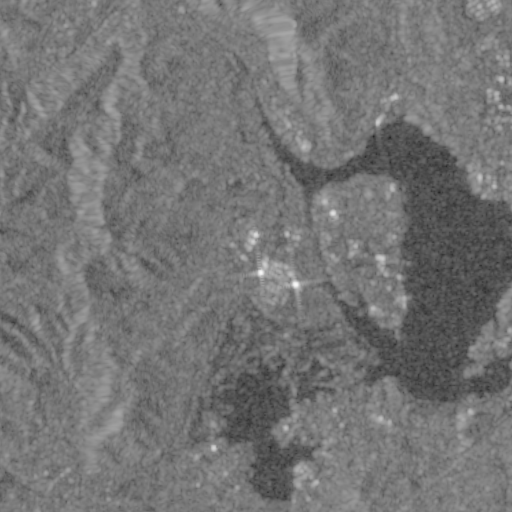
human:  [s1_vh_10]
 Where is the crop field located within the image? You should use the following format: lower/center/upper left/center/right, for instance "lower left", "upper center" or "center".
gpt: The crop field is located in the upper right of the image.
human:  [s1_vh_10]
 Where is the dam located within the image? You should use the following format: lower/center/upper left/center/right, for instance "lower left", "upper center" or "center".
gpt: The dam is located in the lower right of the image.
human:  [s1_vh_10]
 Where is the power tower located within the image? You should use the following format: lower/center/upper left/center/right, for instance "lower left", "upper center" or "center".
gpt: The power tower is located in the lower right of the image.
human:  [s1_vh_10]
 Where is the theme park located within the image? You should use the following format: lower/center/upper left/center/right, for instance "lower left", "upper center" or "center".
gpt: The theme park is located in the center right of the image.
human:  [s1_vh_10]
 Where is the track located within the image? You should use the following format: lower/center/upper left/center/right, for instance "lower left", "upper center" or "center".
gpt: The track is located in the upper right of the image.
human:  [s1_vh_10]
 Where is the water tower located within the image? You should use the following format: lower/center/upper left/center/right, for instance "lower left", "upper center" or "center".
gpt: The water tower is located in the upper right of the image.
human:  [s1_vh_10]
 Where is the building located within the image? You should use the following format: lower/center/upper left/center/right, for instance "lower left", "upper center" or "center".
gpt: There is no building in the image.

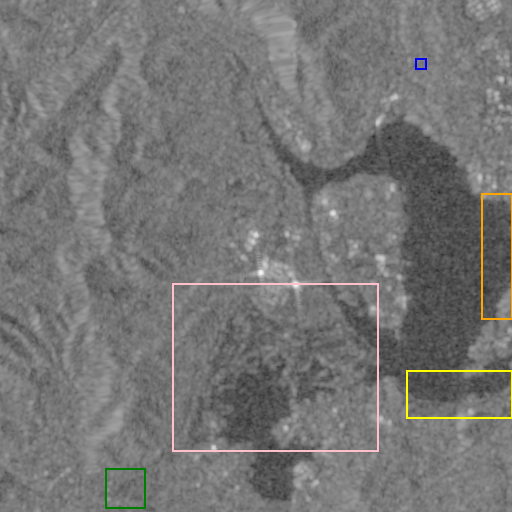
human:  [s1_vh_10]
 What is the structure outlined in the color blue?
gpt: The structure outlined in blue is a crop field.
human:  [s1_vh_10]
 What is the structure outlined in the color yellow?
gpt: The structure outlined in yellow is a dam.
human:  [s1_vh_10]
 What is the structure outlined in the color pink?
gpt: The structure outlined in pink is a park.
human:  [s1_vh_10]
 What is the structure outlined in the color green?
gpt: The structure outlined in green is a parking lot.
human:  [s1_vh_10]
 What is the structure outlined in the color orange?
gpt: The structure outlined in orange is a theme park.
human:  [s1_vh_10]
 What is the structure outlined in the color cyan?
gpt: There is no cyan outline.